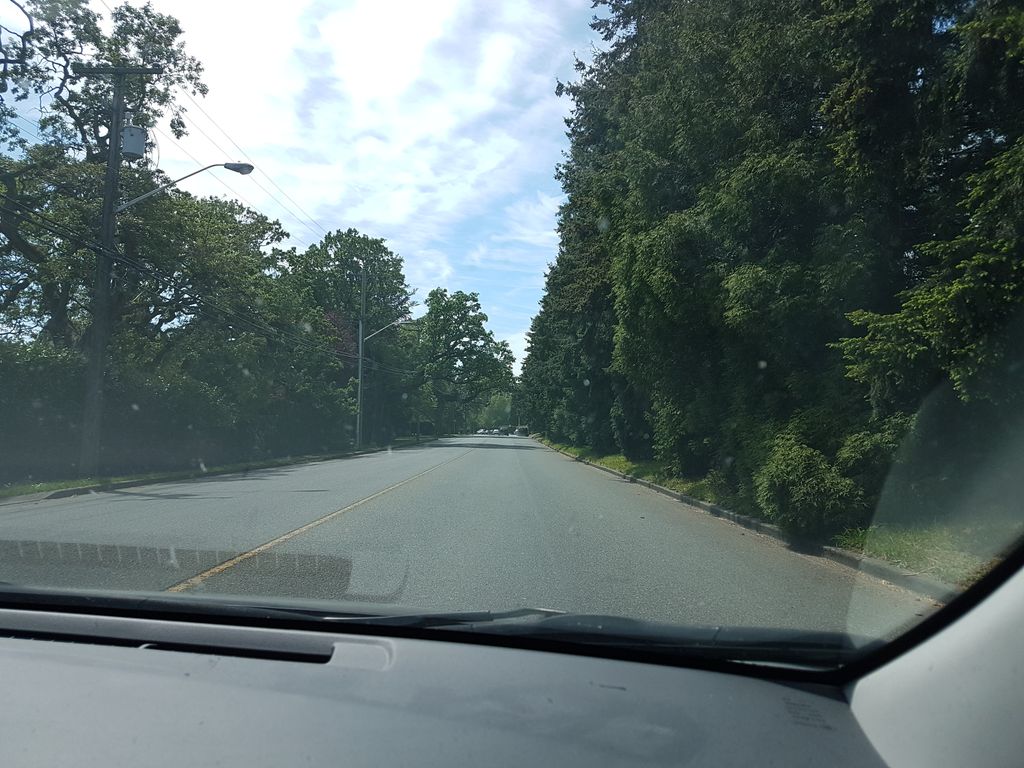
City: victoria